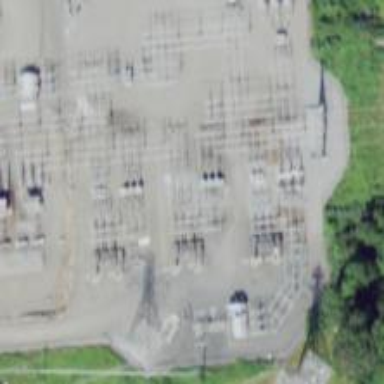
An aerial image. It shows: Switch used for power control.